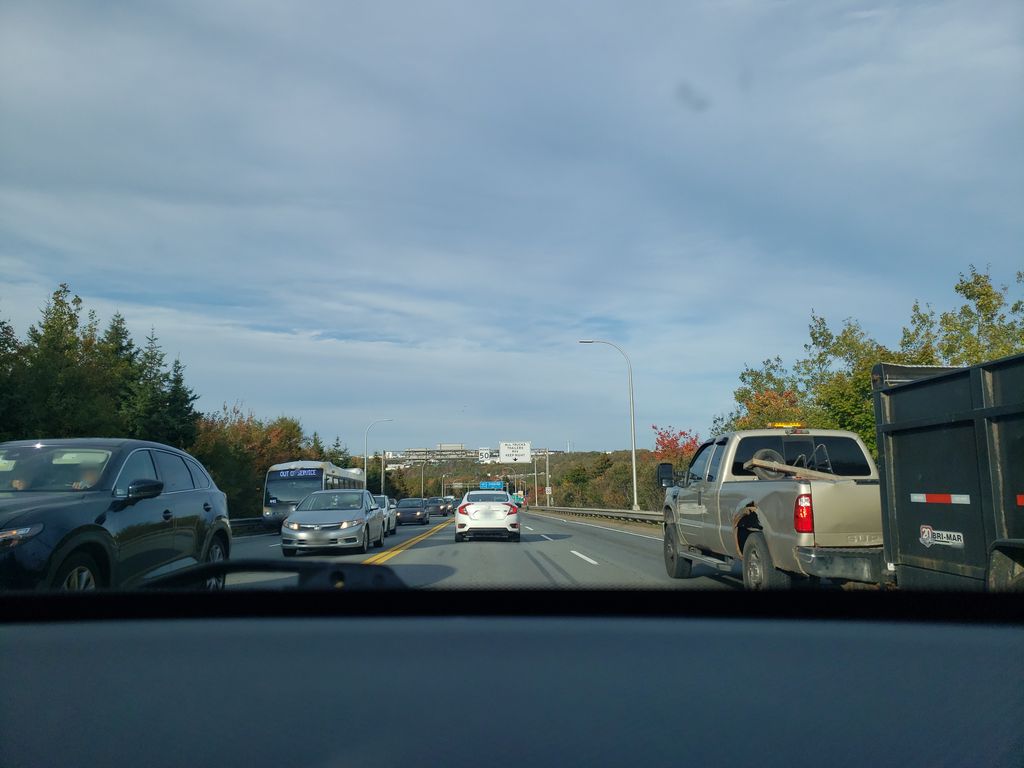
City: halifax